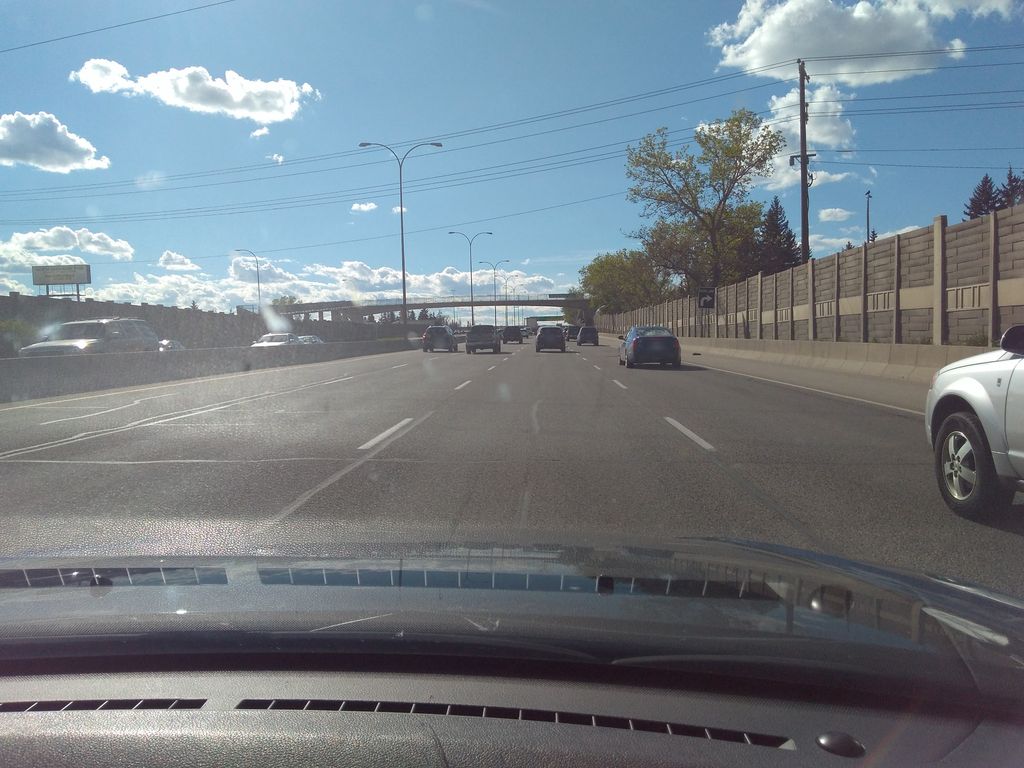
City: calgary